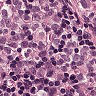
Metastatic tissue present: yes